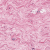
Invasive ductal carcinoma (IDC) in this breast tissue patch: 0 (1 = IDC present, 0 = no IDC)